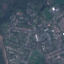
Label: Residential